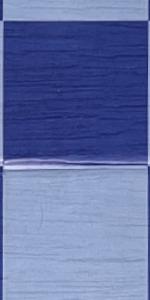
Label: Empty